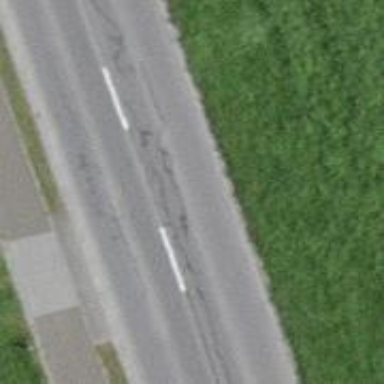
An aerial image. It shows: Asphalt path.